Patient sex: F
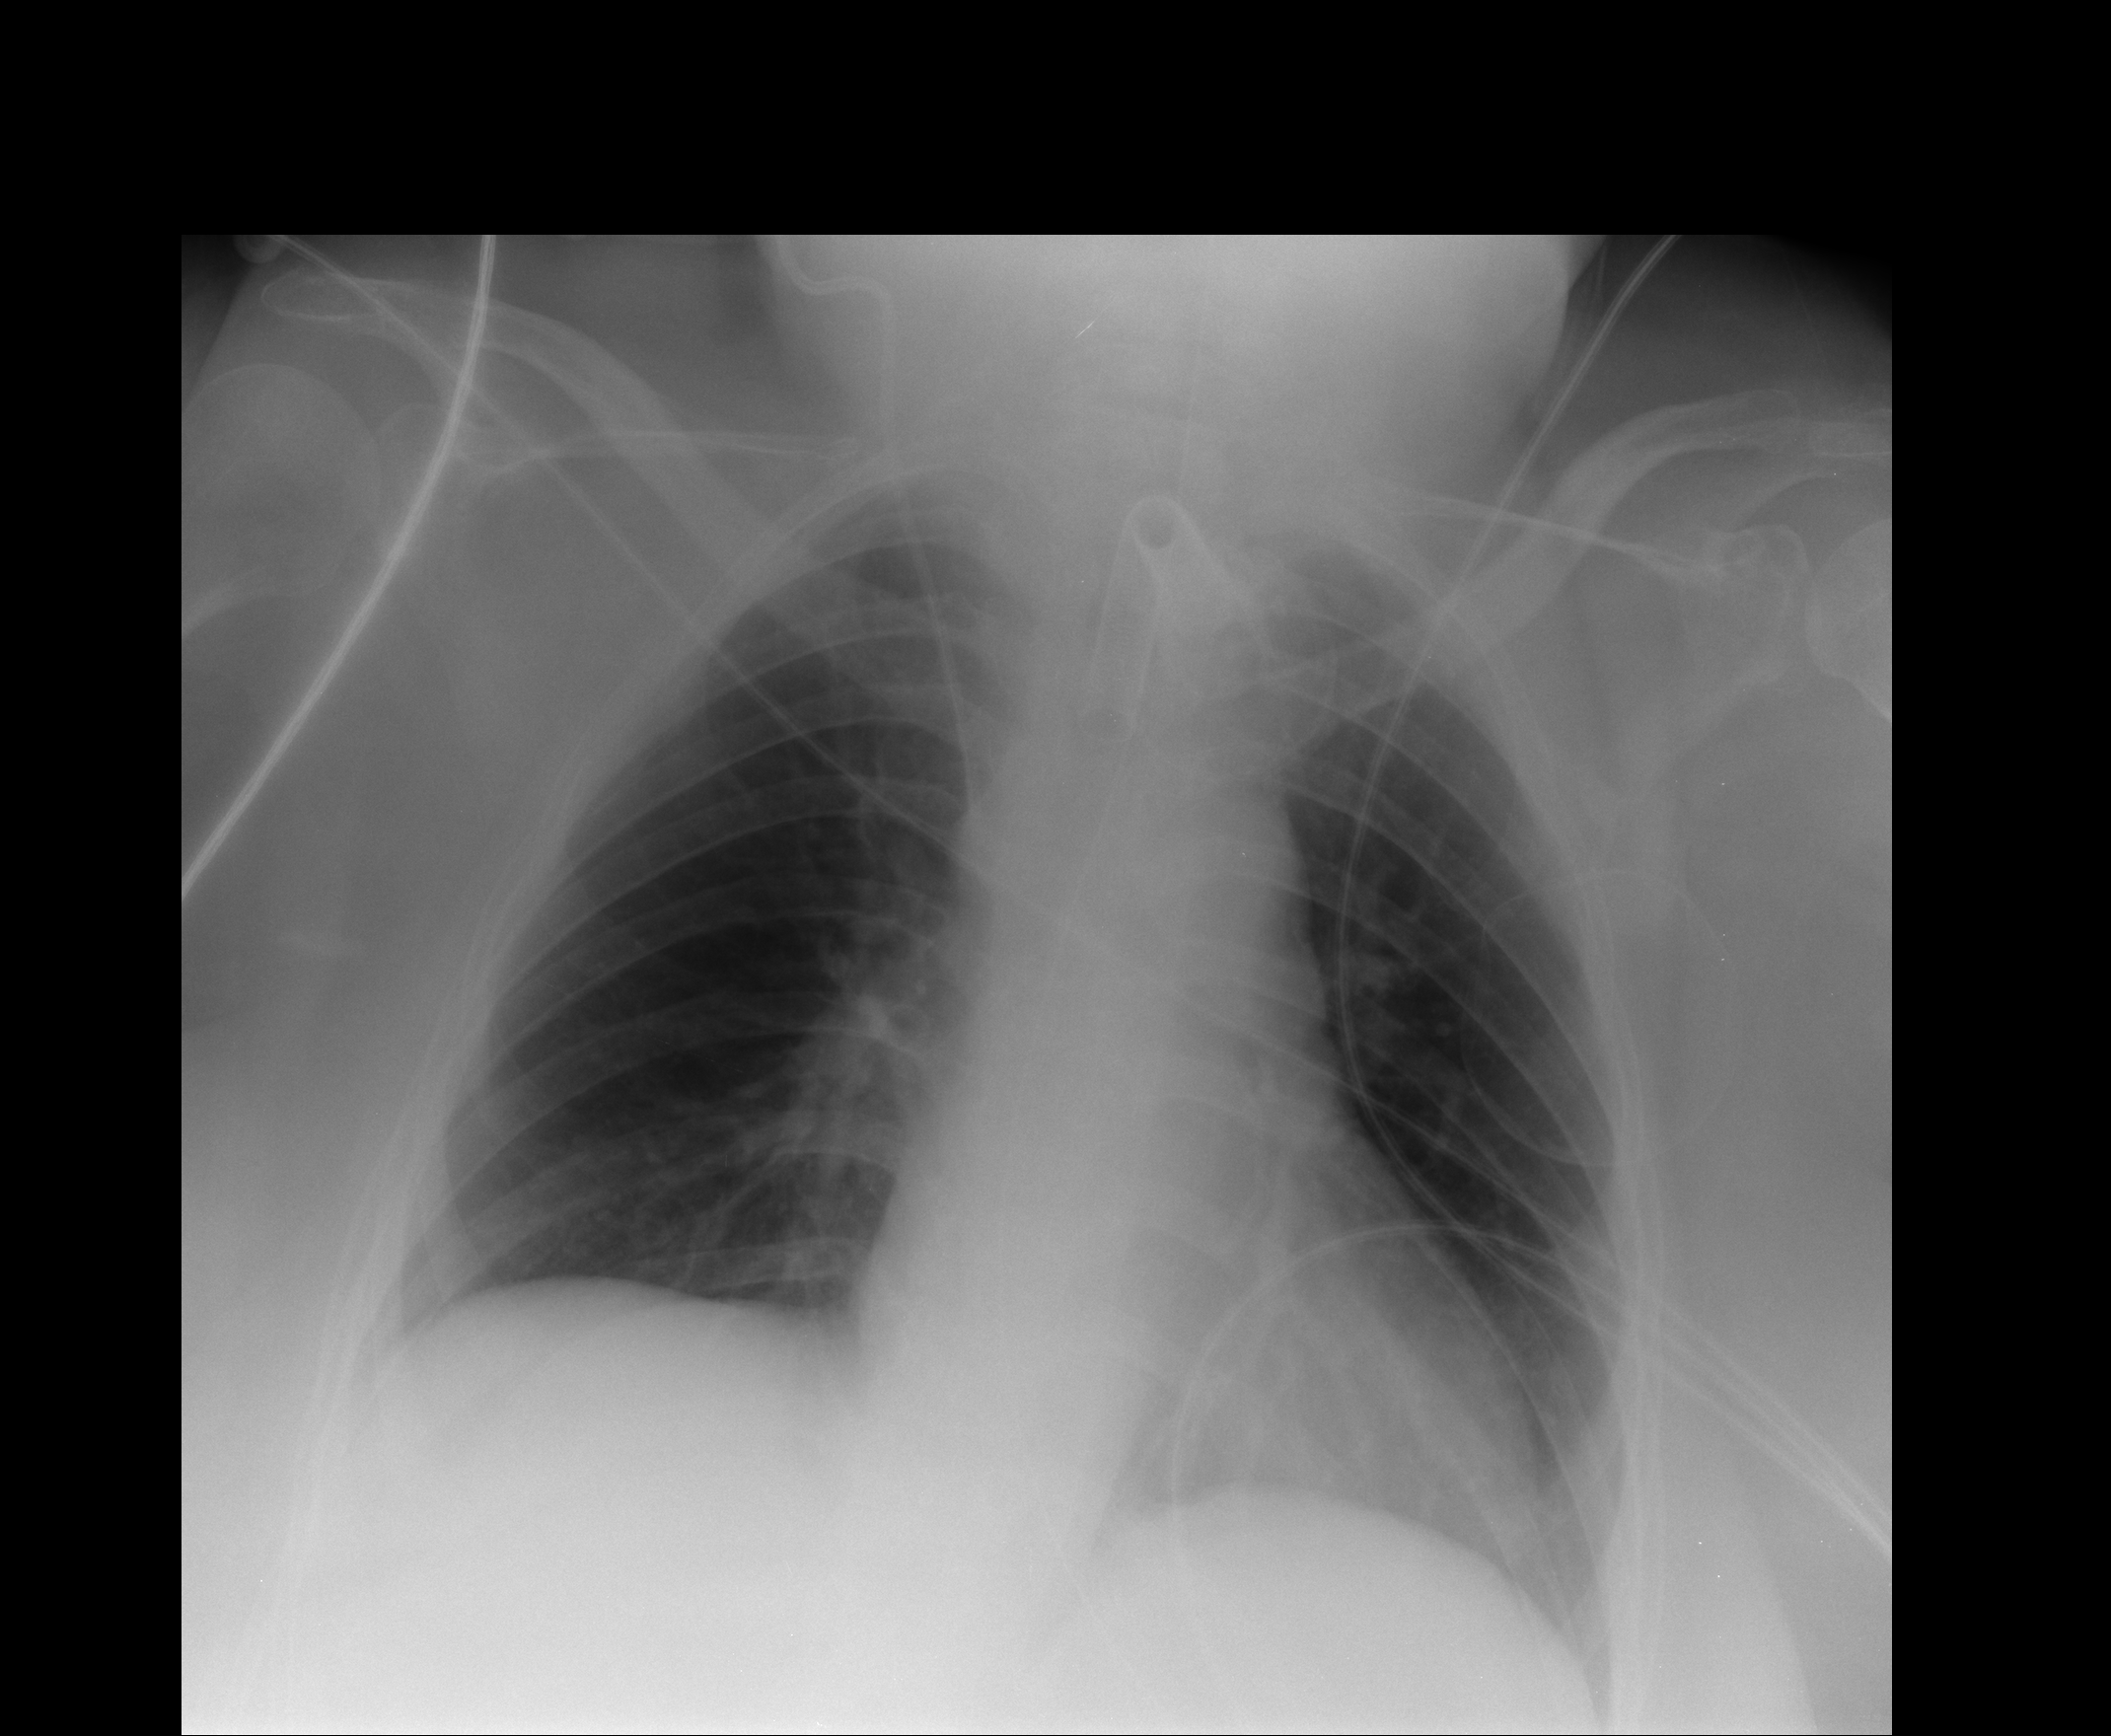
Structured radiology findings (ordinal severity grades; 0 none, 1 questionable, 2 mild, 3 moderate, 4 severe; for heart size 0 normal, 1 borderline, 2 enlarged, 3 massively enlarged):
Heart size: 1
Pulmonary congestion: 0
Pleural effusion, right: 0
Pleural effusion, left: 0
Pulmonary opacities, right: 0
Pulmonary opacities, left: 0
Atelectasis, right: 0
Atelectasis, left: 1